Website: ulta-beauty
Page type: store-pickup
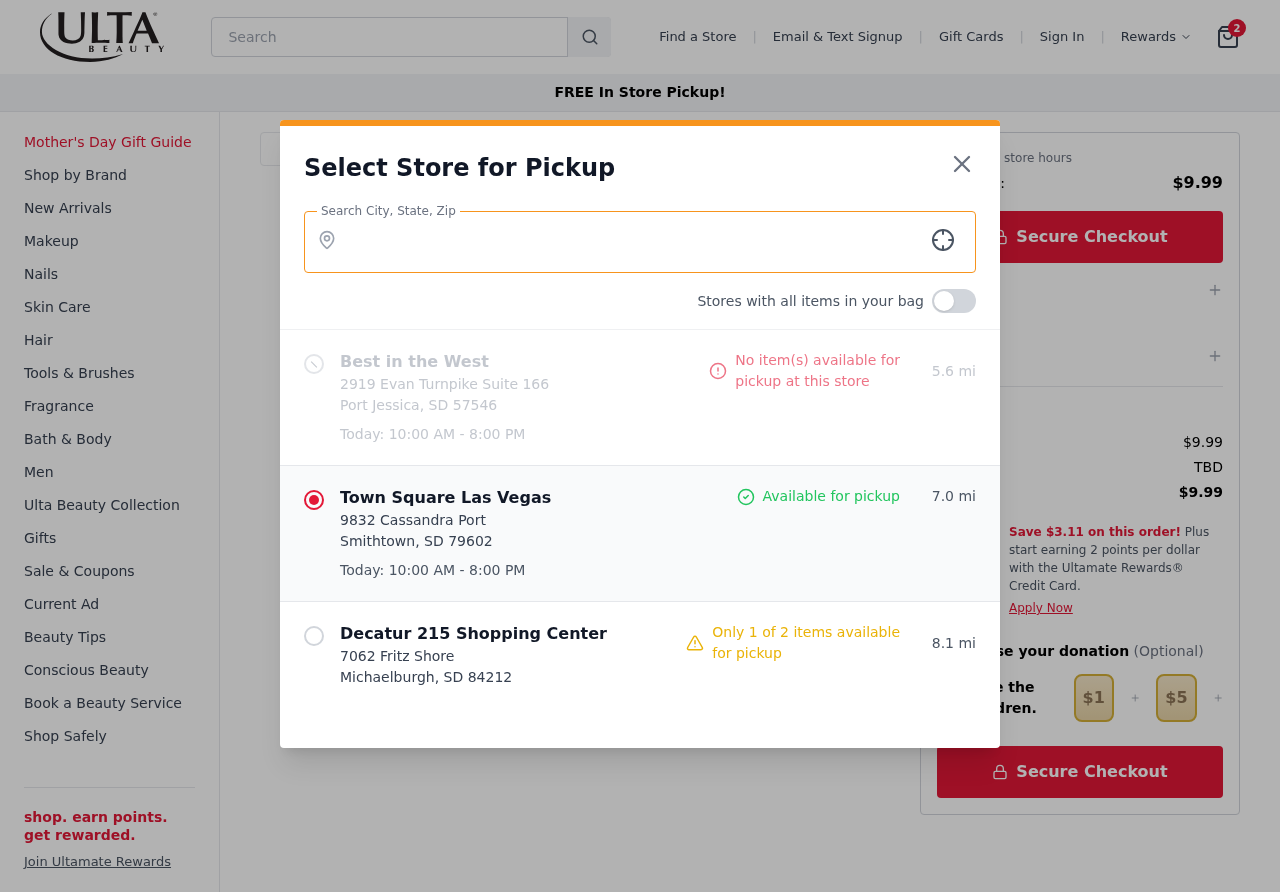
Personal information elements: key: PII_CITY
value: Reidshire
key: PII_LOCATION1_CITY_STATE_ZIP
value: Port Jessica, SD 57546
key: PII_LOCATION1_NAME
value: Best in the West
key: PII_LOCATION1_STREET
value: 2919 Evan Turnpike Suite 166
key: PII_LOCATION2_CITY_STATE_ZIP
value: Smithtown, SD 79602
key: PII_LOCATION2_NAME
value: Town Square Las Vegas
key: PII_LOCATION2_STREET
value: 9832 Cassandra Port
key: PII_LOCATION3_CITY_STATE_ZIP
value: Michaelburgh, SD 84212
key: PII_LOCATION3_NAME
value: Decatur 215 Shopping Center
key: PII_LOCATION3_STREET
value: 7062 Fritz Shore
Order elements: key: ORDER_NUM_ITEMS
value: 2
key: ORDER_TOTAL
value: $9.99
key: ORDER_SUBTOTAL
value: $9.99
Search elements: key: HEADER_SEARCH
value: Search
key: SEARCH_STORE_LOCATION
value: Reidshire